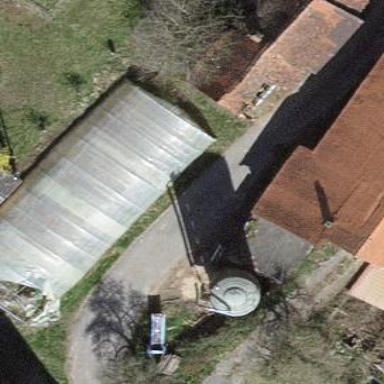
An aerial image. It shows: Greenhouse.